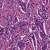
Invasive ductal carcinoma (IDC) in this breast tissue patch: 1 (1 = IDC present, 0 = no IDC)